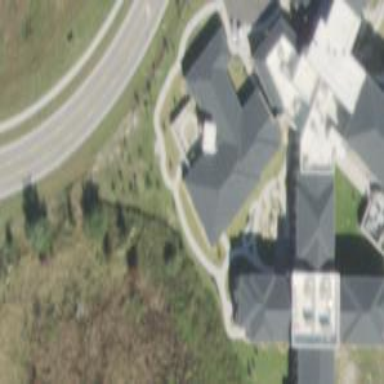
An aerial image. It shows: Nursing home building.